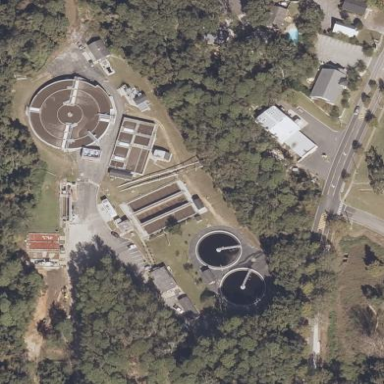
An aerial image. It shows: Wastewater plant.